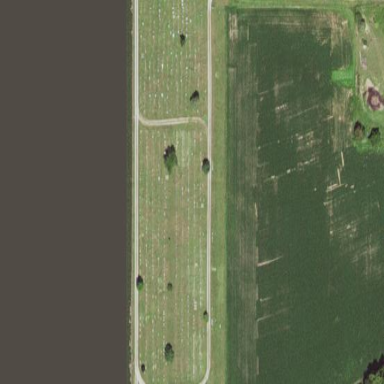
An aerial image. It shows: Cemetery.